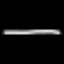
Label: line